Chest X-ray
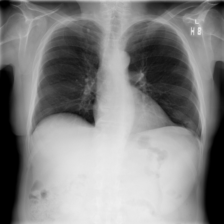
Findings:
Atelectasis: negative
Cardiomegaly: negative
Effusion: negative
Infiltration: negative
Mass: negative
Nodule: negative
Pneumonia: negative
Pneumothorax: negative
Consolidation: negative
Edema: negative
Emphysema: negative
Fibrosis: positive
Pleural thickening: negative
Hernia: negative